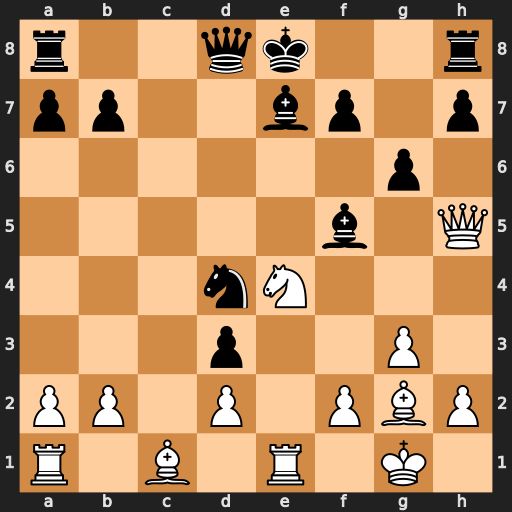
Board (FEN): r2qk2r/pp2bp1p/6p1/5b1Q/3nN3/3p2P1/PP1P1PBP/R1B1R1K1
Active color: w
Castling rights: kq
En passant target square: -
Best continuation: Nf6+ Kf8 Qh6#